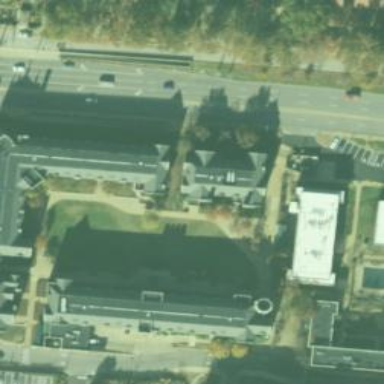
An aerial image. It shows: View of university building.